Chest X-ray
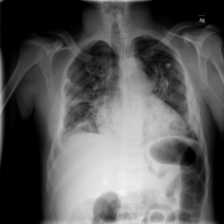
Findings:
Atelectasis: negative
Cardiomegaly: positive
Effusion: negative
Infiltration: positive
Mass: negative
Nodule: negative
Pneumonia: negative
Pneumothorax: negative
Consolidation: negative
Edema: negative
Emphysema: negative
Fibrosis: negative
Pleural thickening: negative
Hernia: negative